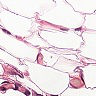
Metastatic tissue present: no